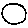
Label: circle